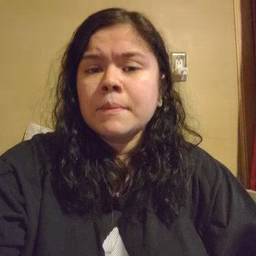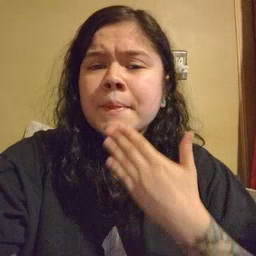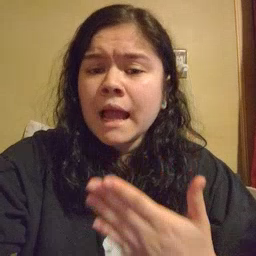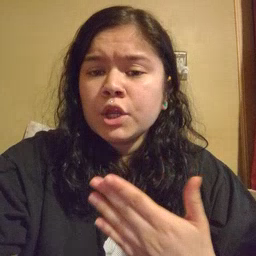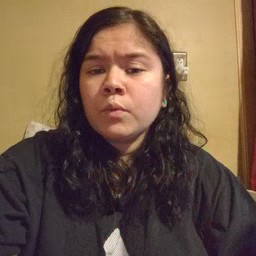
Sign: thankyou